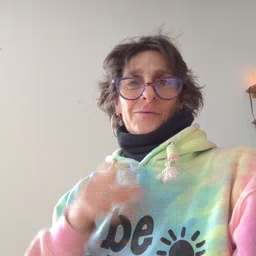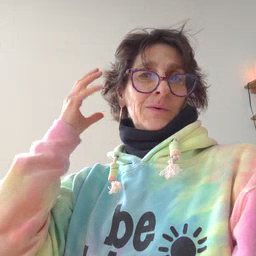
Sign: radio